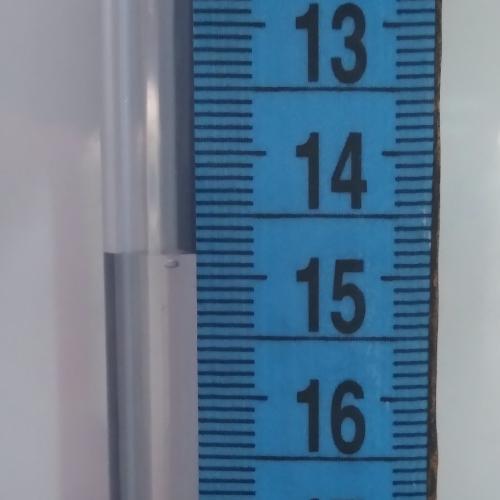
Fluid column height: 14.8 cm